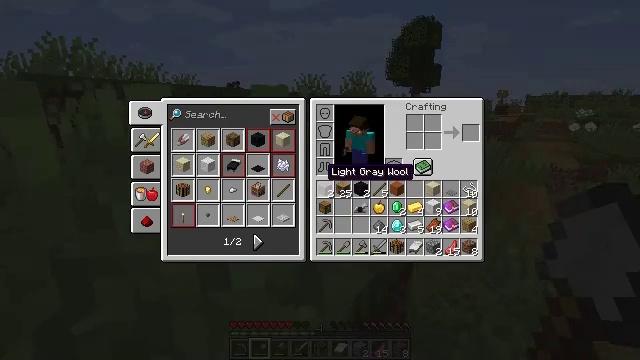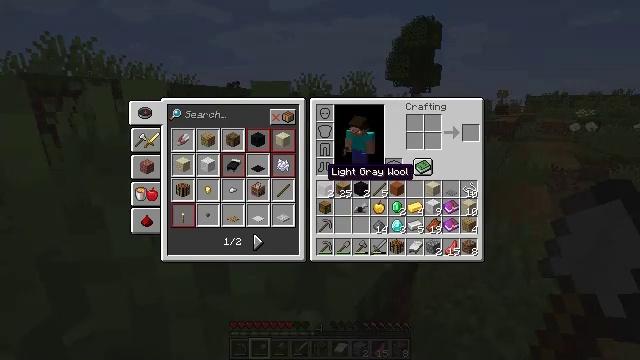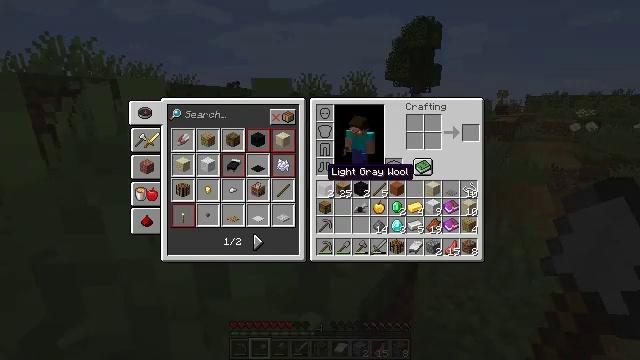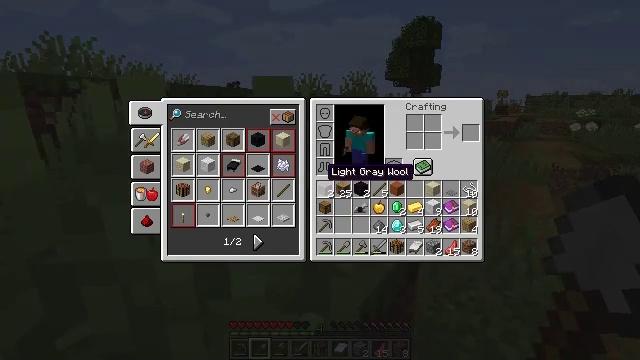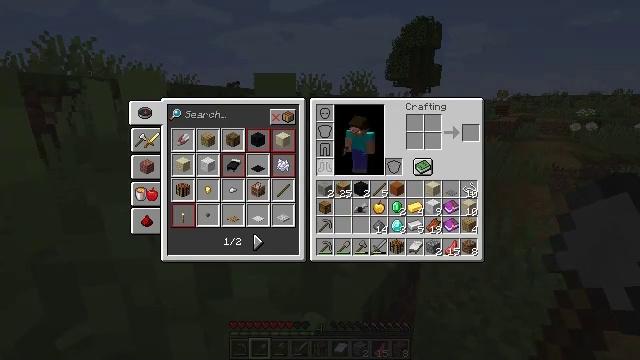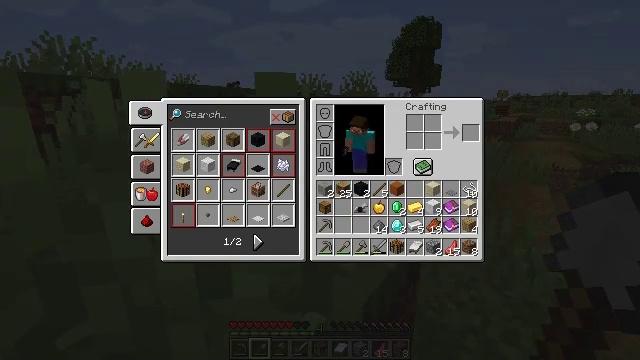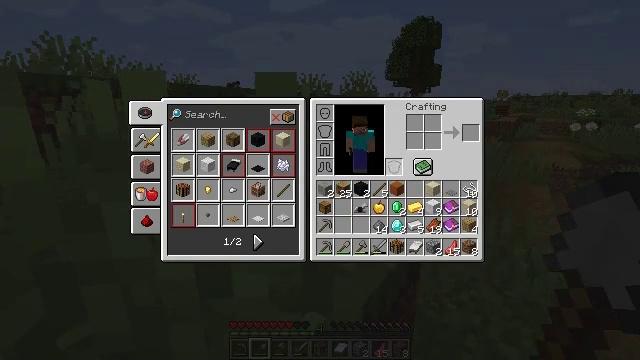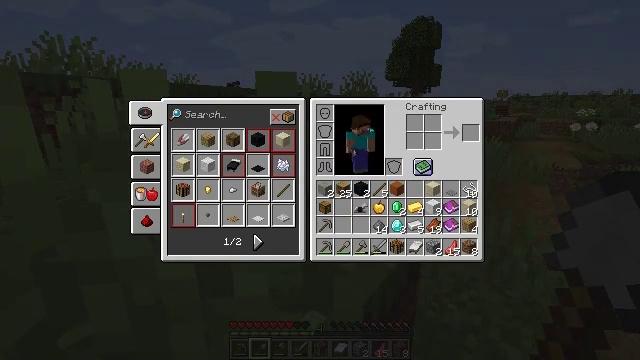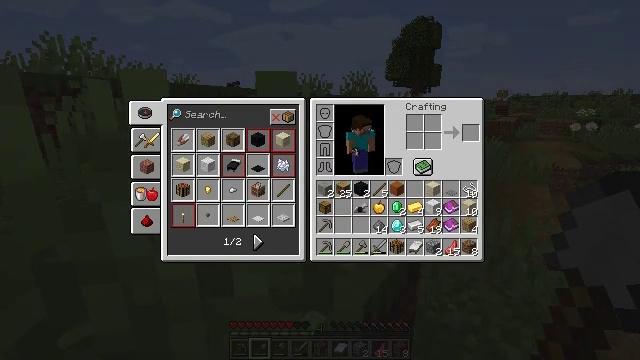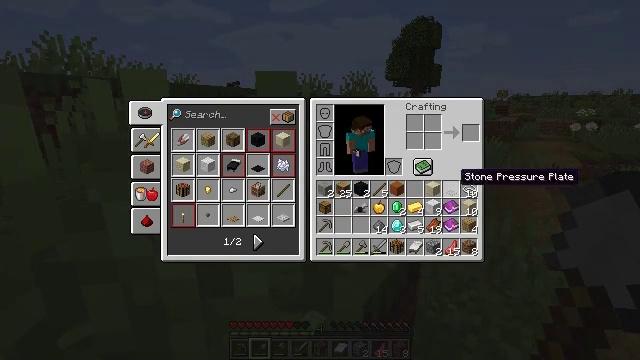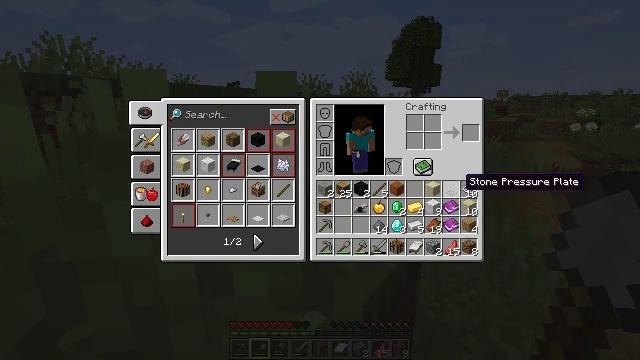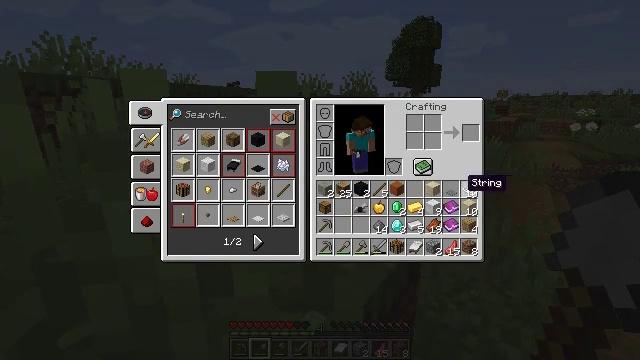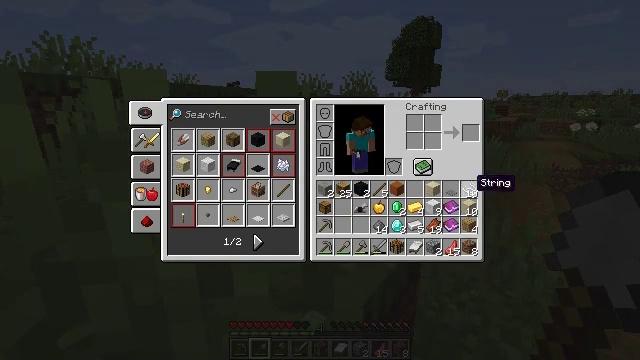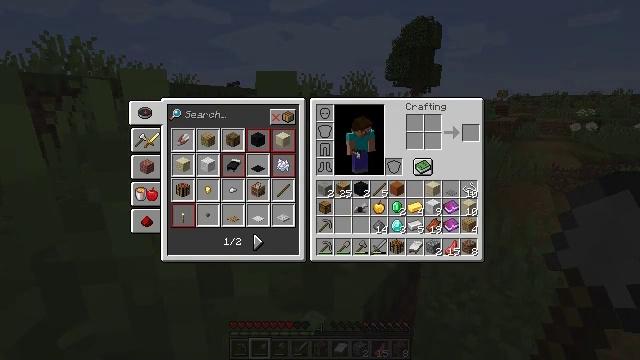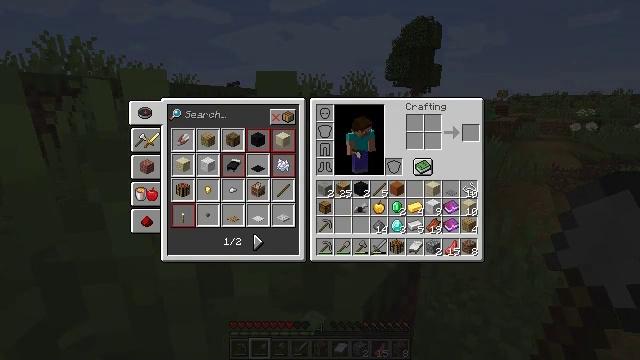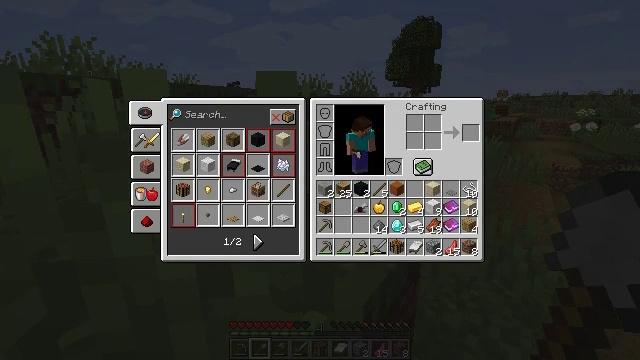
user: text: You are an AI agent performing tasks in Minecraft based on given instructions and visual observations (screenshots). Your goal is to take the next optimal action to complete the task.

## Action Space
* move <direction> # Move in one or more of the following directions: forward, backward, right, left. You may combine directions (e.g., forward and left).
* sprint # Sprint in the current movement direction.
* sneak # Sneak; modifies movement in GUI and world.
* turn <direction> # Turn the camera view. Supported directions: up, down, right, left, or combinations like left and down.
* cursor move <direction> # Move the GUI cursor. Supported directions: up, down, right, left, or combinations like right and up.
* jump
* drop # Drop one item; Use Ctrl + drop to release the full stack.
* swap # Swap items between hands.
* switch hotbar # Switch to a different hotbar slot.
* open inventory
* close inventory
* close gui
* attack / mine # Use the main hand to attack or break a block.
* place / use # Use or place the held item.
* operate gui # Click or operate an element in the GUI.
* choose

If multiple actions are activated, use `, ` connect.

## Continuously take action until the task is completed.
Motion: motion action
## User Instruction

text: Gather beetroots by breaking the plants.
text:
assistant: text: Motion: operate gui, open inventory
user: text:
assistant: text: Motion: operate gui
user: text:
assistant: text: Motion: operate gui
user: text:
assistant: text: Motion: cursor move right, operate gui
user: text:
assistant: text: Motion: cursor move right and up, operate gui
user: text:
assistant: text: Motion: cursor move right, operate gui
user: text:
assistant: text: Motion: cursor move right, operate gui
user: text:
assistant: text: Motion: cursor move right and down, operate gui
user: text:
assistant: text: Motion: cursor move right and down, operate gui
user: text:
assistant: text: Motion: operate gui
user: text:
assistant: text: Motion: operate gui
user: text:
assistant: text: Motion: cursor move right, operate gui
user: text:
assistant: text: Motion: cursor move right, operate gui
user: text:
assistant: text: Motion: cursor move right, operate gui
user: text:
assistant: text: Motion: operate gui
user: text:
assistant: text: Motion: cursor move right, operate gui
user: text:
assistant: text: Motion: operate gui
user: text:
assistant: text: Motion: operate gui
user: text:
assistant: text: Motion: operate gui
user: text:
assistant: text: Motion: operate gui
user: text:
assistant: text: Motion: operate gui
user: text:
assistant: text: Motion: operate gui
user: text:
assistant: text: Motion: operate gui
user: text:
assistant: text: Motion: operate gui
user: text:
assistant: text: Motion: operate gui
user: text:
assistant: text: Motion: operate gui
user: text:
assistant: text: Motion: operate gui
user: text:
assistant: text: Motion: operate gui
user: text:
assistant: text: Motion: operate gui
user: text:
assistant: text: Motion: operate gui